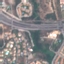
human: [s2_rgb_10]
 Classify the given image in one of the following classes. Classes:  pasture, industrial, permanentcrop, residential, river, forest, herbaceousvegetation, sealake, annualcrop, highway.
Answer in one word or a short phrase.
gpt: Highway